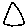
Label: triangle